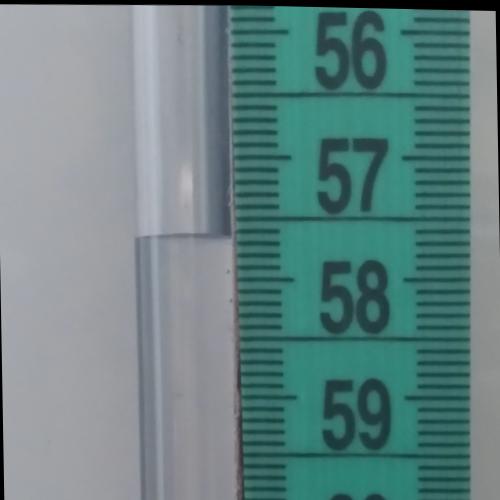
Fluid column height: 57.6 cm